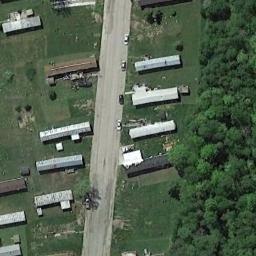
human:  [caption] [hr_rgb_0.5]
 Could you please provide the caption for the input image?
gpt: There are hundreds of neatly arranged mobile homes in this area .

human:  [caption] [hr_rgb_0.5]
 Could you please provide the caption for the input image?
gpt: The mobile home park has some mobile homes on the grass and a road goes through the mobile home park .

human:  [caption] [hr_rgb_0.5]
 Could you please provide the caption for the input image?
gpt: The mobile home park is on the grass next to some trees and road .

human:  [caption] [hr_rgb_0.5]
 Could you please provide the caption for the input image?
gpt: There are many trees in the mobile home park .

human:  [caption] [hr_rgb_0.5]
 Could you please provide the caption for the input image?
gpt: There are some buildings on green meadows in the mobile home park .